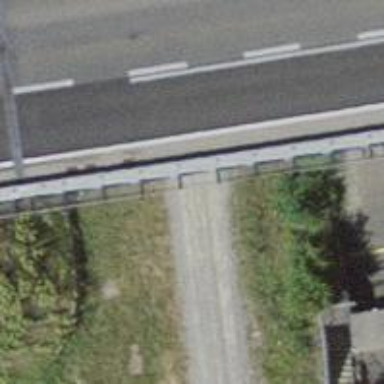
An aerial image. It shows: Set of steps on the road.